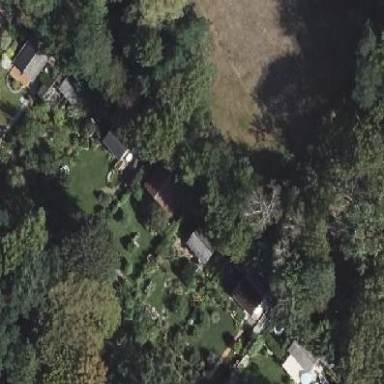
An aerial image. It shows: Garden area designated for allotments.